Interaction volume radius: 10 \u00c5
Interaction volume height: 20 \u00c5
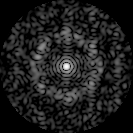
Disorder parameter: 0.8067